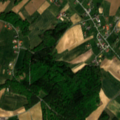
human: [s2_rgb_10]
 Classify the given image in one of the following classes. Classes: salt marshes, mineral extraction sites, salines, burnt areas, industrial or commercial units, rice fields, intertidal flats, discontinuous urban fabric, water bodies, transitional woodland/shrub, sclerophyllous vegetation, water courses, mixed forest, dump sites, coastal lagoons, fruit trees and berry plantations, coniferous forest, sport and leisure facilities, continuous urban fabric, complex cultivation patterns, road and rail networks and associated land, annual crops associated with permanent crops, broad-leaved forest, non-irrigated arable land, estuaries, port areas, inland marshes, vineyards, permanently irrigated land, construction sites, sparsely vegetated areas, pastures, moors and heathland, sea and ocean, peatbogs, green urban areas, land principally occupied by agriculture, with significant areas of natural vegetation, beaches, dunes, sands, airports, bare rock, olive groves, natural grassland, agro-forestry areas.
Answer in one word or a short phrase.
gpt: non-irrigated arable land, complex cultivation patterns, broad-leaved forest